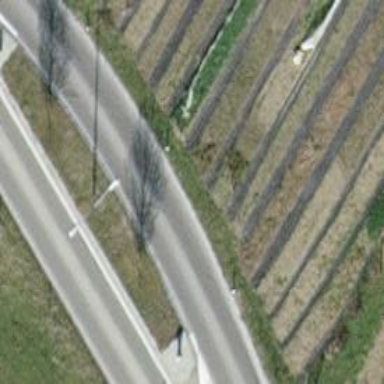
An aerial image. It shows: Primary road with asphalt surface and no sidewalk.